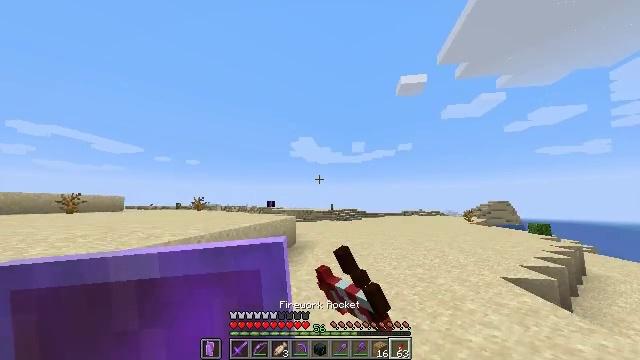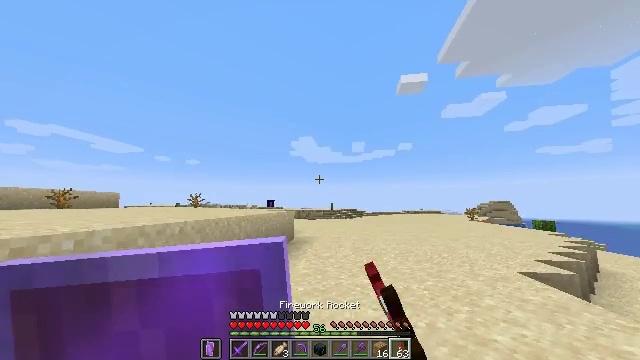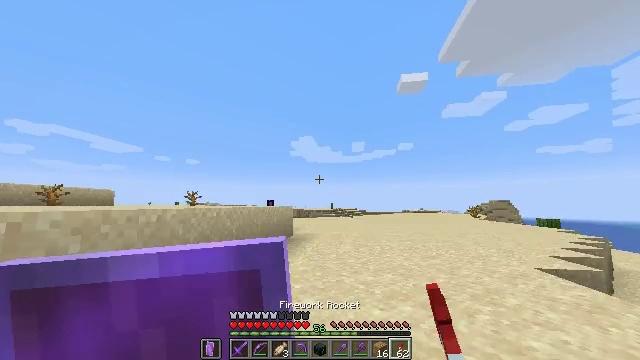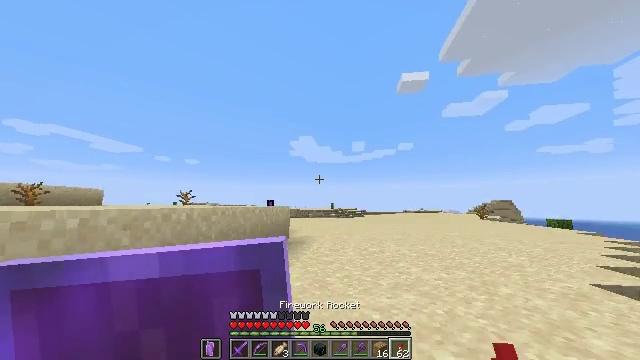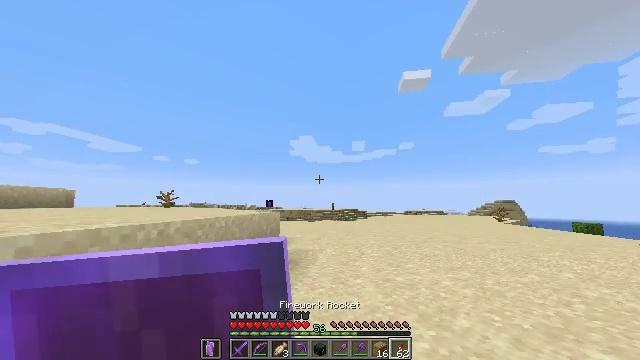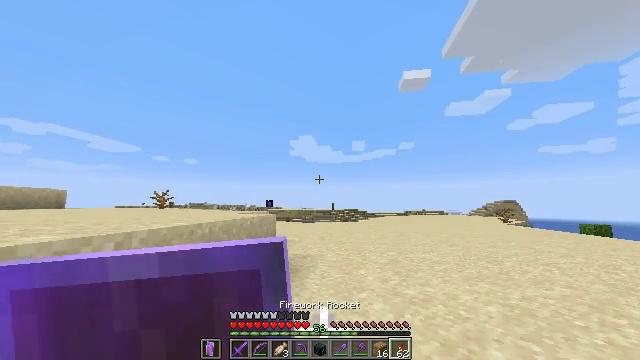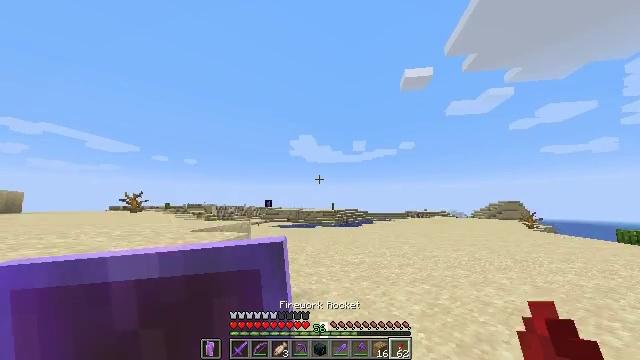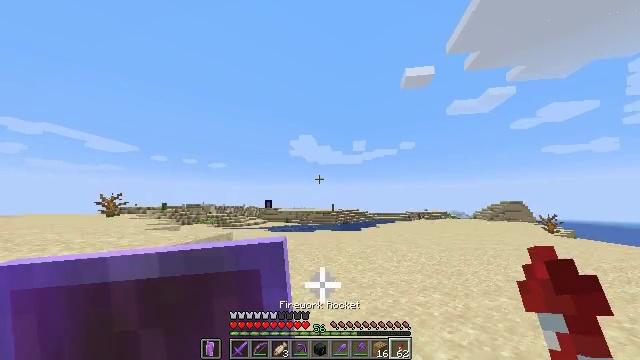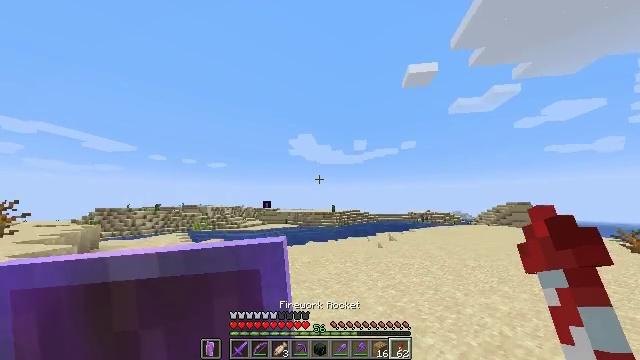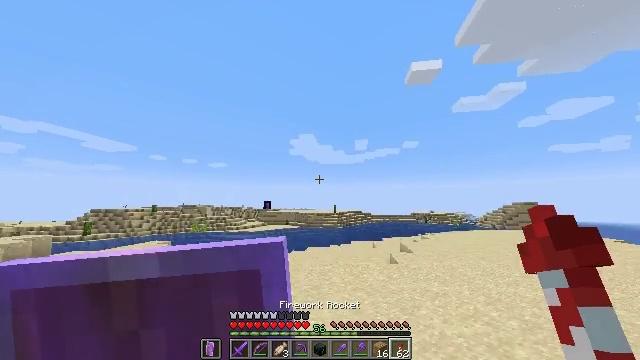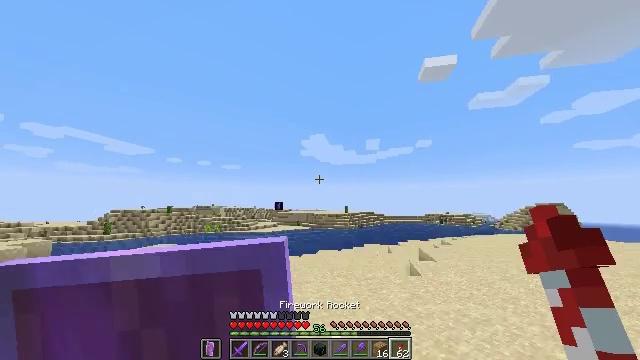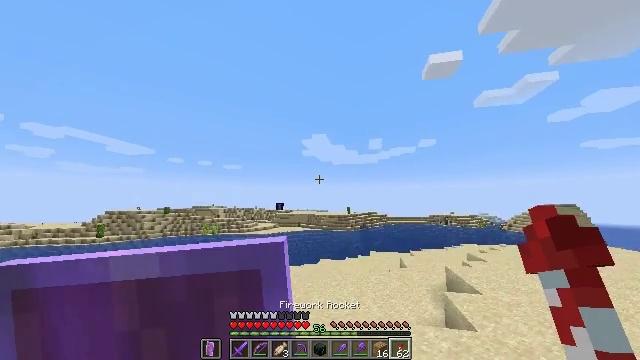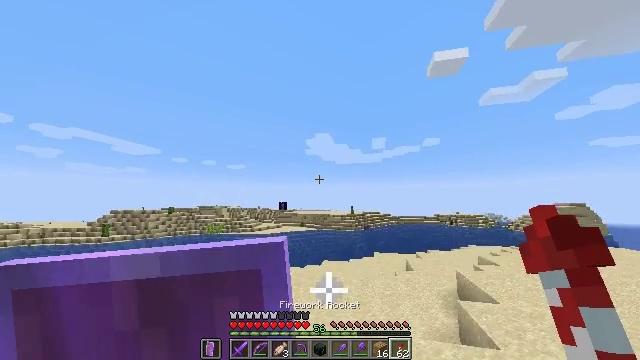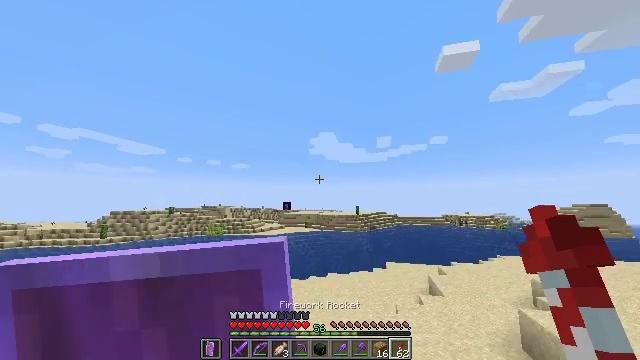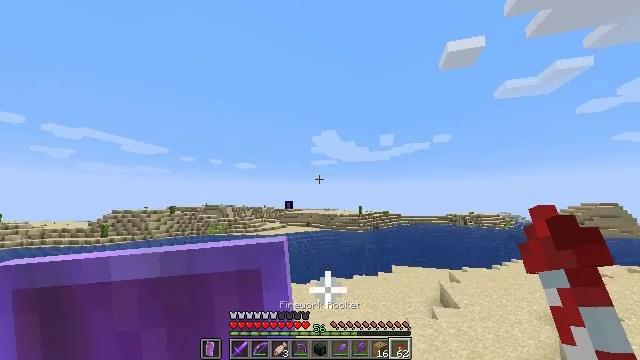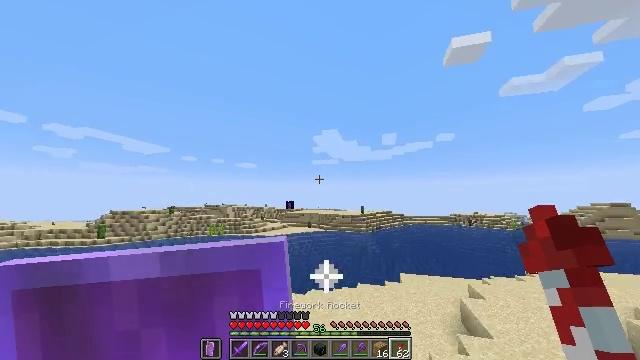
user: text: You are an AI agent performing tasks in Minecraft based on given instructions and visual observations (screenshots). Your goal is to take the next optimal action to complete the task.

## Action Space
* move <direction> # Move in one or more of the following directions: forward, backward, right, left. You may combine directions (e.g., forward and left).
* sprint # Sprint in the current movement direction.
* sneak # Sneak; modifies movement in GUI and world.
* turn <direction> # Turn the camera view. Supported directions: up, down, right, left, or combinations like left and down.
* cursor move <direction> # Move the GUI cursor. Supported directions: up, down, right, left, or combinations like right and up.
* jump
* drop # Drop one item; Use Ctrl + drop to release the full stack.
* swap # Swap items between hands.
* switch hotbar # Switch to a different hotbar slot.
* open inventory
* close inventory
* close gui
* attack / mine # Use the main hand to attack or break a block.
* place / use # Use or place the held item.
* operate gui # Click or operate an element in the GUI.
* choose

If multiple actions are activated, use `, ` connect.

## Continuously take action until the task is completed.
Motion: motion action
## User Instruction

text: Gather gravel by digging.
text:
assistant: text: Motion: move forward, sprint, jump
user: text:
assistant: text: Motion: move forward, sprint, jump
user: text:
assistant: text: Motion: move forward, sprint, jump
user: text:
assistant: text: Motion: move forward, sprint, jump
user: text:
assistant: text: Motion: move forward, sprint, jump
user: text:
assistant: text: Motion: move forward, sprint, jump
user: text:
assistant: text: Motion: move forward, sprint, jump
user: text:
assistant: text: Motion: move forward, sprint, jump
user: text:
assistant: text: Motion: move forward, sprint, jump
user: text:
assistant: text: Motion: move forward, sprint, turn left, jump
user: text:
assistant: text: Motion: move forward, sprint, jump
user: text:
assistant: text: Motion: move forward, sprint, jump
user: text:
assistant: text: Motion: move forward, sprint, turn left, jump
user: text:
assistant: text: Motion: move forward, sprint, jump
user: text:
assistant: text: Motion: move forward, sprint, jump
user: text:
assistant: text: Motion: move forward, sprint, turn left, jump
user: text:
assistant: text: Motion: move forward, sprint, jump
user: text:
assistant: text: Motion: move forward, sprint, jump
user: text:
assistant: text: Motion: move forward, sprint, jump
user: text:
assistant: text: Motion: move forward, sprint, jump
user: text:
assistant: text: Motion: move forward, sprint, jump
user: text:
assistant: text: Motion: move forward, sprint, jump
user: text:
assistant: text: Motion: move forward, sprint, jump
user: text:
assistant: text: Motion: move forward, sprint, jump
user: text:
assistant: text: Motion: move forward, sprint, jump
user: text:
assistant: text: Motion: move forward, sprint, jump
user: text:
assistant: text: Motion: move forward, sprint, turn left, jump
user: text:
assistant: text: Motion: move forward, sprint, turn left, jump
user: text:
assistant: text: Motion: move forward, sprint, jump
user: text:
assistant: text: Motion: move forward, sprint, jump